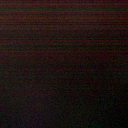
Screen state: off